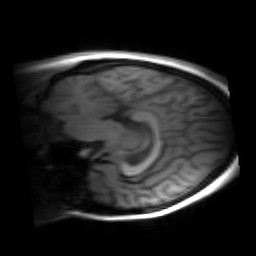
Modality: inplaneT1
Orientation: sagittal
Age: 32
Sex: female
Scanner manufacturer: siemens
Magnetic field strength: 3 T
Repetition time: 1.2 s
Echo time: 0.00251 s